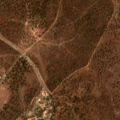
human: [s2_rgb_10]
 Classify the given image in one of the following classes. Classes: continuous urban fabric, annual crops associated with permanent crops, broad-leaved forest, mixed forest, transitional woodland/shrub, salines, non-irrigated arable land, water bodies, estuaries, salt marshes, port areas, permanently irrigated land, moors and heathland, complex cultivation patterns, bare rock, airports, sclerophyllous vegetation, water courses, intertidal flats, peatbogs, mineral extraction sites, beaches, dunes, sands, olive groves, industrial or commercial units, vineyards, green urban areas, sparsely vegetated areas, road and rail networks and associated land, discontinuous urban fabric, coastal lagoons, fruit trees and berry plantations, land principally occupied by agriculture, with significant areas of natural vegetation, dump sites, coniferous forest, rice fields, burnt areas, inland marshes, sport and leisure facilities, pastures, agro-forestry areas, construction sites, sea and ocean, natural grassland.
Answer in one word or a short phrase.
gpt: permanently irrigated land, agro-forestry areas